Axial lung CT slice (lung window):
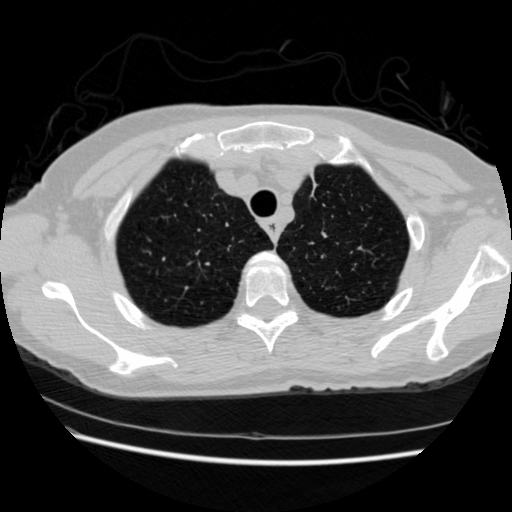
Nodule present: no